Field crop: maize
Growth stage: 2
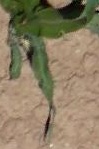
Species: maize